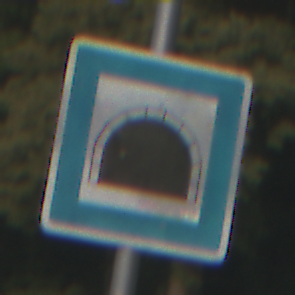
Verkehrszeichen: Tunnel
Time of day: SunriseSunset
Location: Outdoor (Nature)
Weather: PartlyCloudy
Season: NotSpecified
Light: Natural